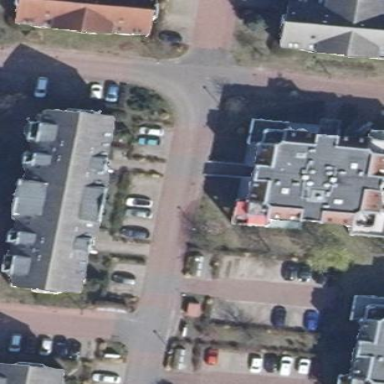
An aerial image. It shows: Quadruple saltbox roof shape on apartment building.